Question: All correct nothing changed in ini files, but not working and showing something JAVA(refer to screenshot). This may be a case of JAVA package update but really im not sure if I did this. How could i try to figure out the error as nothing seems to be in error log files as well.
I already searched a lot before asking :)
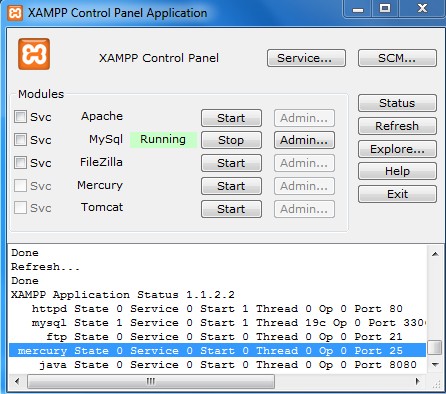
Answer: Do you use Skype ? Skype automatically blocks the port 80
Stop Skype - Try
If apache Works - change skype settings